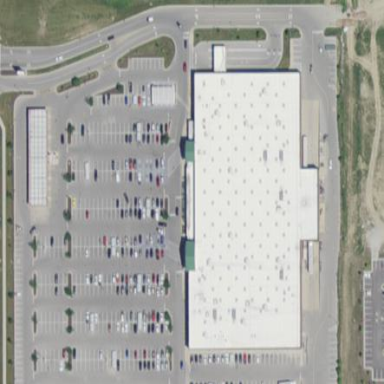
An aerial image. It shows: Retail area.